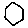
Label: hexagon